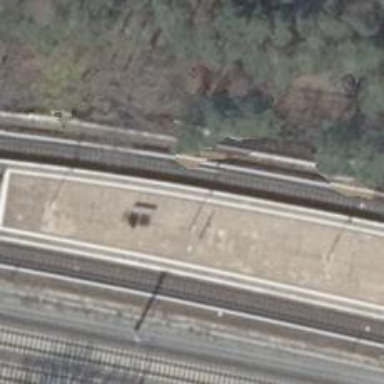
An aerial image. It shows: Platform edge at railway station.